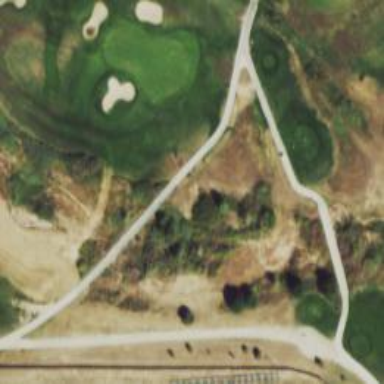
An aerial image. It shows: Service road designated as golf cart path.